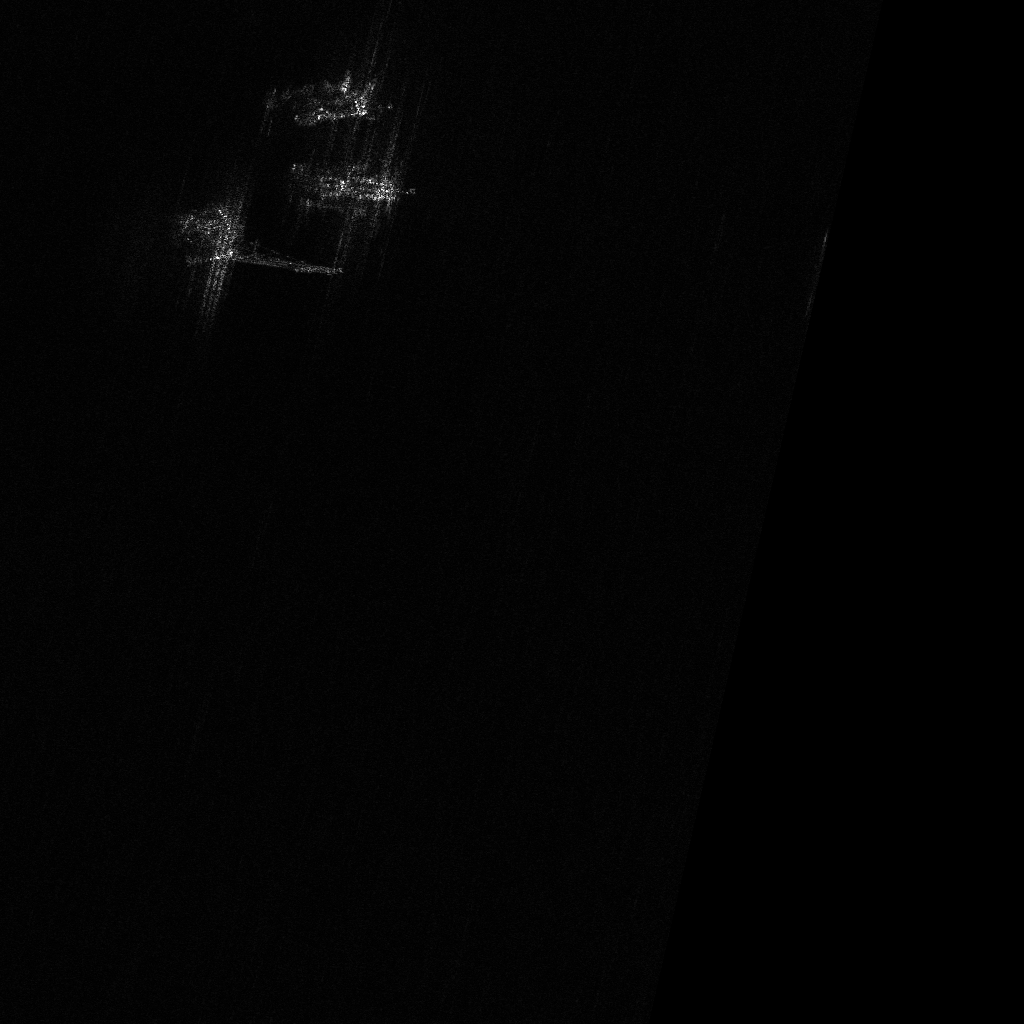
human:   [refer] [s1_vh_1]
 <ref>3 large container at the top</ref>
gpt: <box>[[31, 4, 33, 13, 71], [31, 6, 33, 15, 84], [27, 16, 39, 20, 6]]</box>

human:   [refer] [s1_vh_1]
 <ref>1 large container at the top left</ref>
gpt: <box>[[20, 23, 34, 26, 6]]</box>